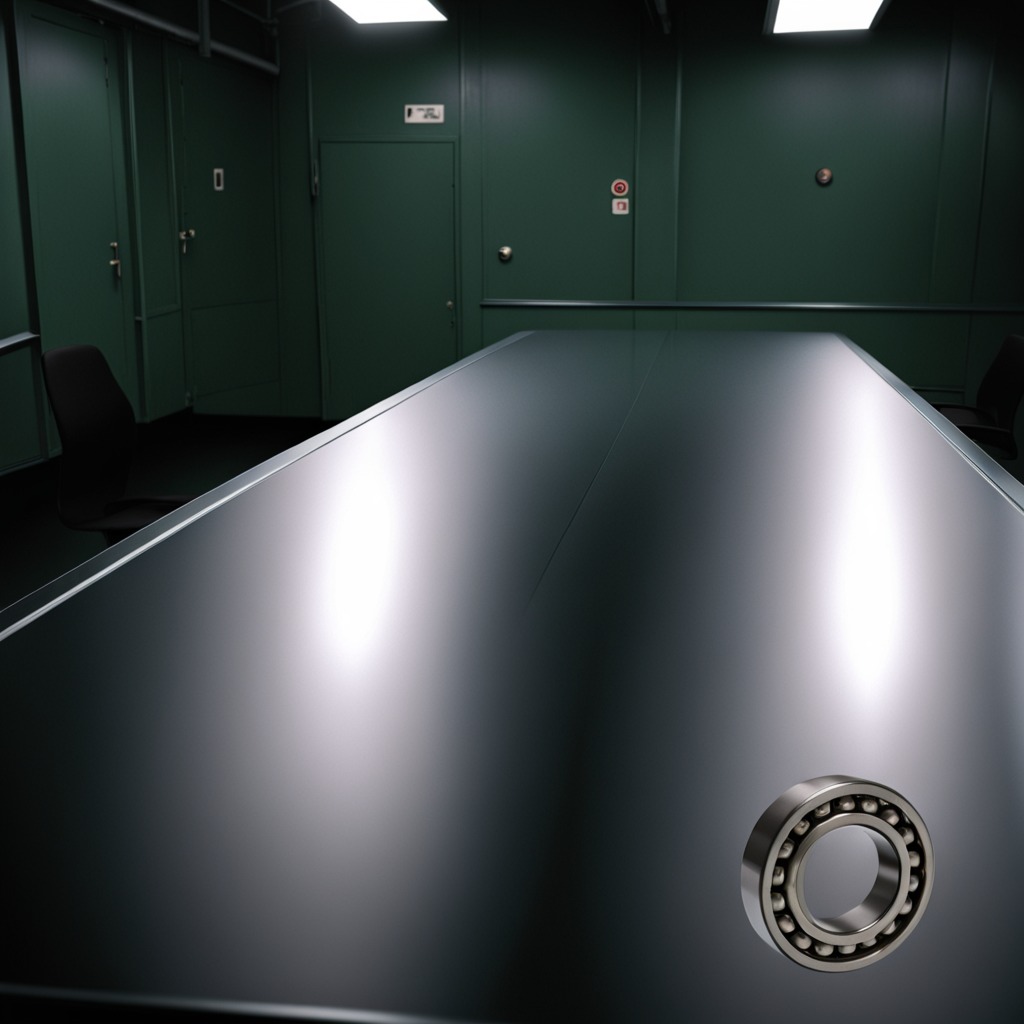
A metal ball bearing is lying on the table.